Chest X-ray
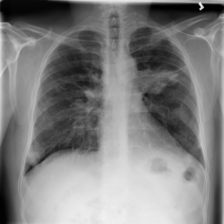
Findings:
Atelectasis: negative
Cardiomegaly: negative
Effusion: negative
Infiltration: negative
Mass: negative
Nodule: positive
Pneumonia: negative
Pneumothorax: negative
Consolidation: negative
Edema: negative
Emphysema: negative
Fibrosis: negative
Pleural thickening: negative
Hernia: negative